Field crop: tomato
Growth stage: 1
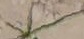
Species: cyperus